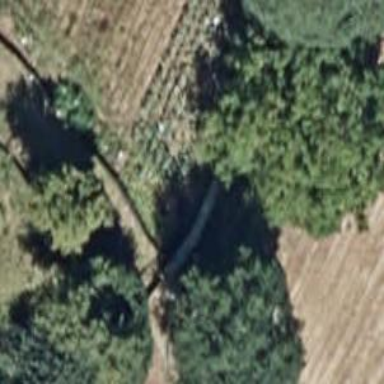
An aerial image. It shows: Fence made of stone wall.